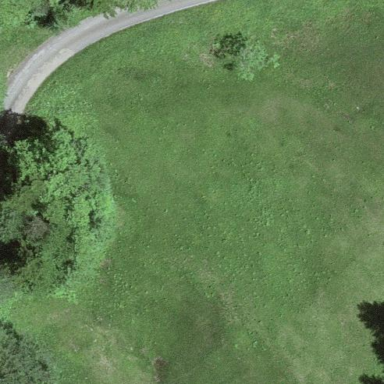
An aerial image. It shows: Beautiful meadow.